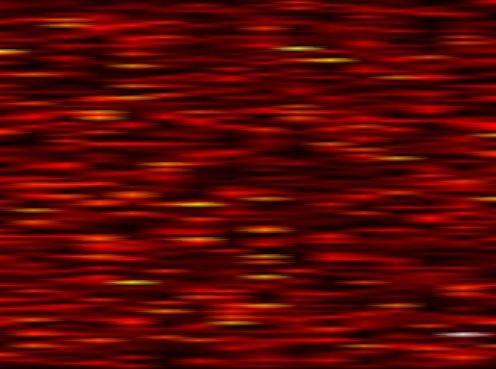
Label: FBMC